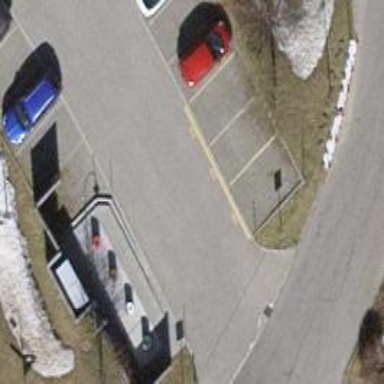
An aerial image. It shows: Recycling container at amenity designated for recycling.